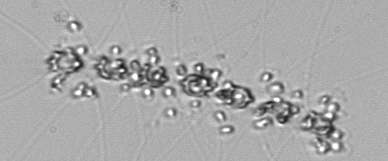
Label: Chaetoceros_didymus_TAG_external_flagellate